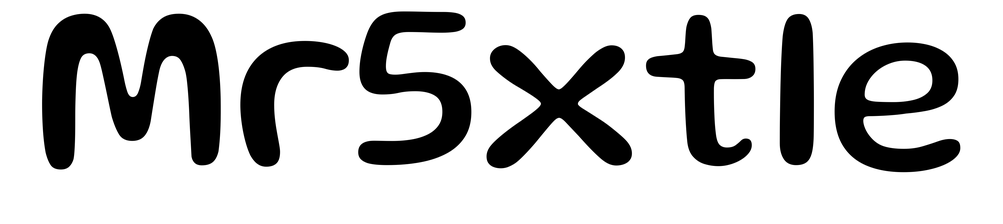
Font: Gluten_Regular